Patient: sex F, age 54
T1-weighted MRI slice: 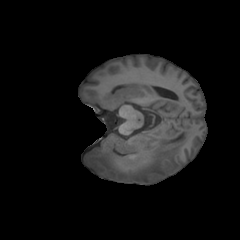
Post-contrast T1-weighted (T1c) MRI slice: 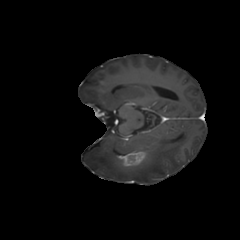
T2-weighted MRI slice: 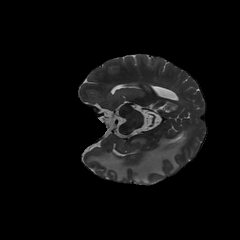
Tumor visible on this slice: yes
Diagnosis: Glioblastoma, IDH-wildtype
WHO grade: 4